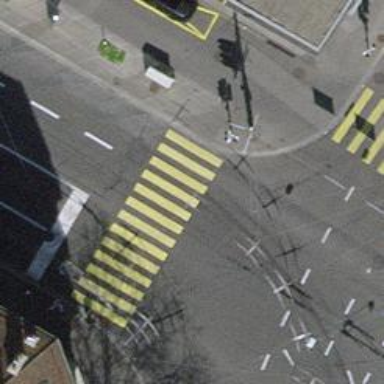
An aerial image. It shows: Road crossing with traffic signals.